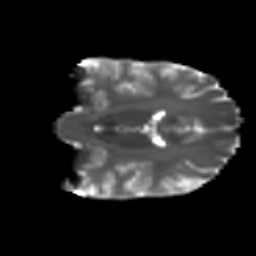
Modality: T2w
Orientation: coronal
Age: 17
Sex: female
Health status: ill
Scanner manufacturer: ge
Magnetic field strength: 3 T
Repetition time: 6.752 s
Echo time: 0.079 s